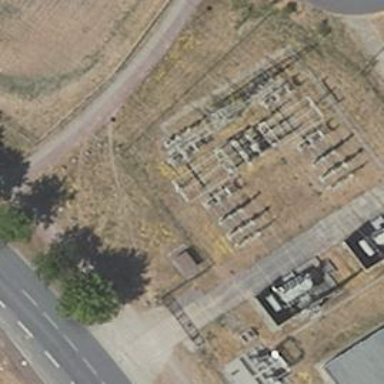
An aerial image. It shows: Switch used for power control.